Question: I am working on javafx 2.0 using netbeans 7.4 and hibernate..
the issue was that i am run application its build all jar and take too much time to run..
how can i get run fast...

'''
SessionFactory sess = new Configuration().configure().buildSessionFactory();
Session ses = sess.openSession();
Query qry = ses.createQuery("select count(*) from UserDo");
Iterator it =qry.iterate();
'''
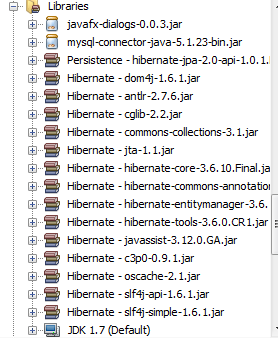
Answer: It seems that likely your issue is not the time taken to run the application, but more the time taken to build it using your current build settings in NetBeans.
Here are some suggestions you can try out which will improve build speed under NetBeans:
<URL>
From Jitendra's answer, which you marked correct, it seems that your main issue is that you are requesting NetBeans to sign all of your jar files.
Unless you will be deploying your application as a browser embedded application or WebStart application, you don't need to sign the application.
Even if you are going to eventually deploy your application using either of those two modes, you can do all of your development of the application as a standalone application (which does not require signing), and just sign the application when you are ready to deliver it.
Under NetBeans 7.4, to prevent the NetBeans from signing all of your application's jar files, choose:
'''
Project Properties | Build | Deployment
'''
And make sure the following setting is NOT checked:
'''
Request unrestricted access (Enable signing)
'''